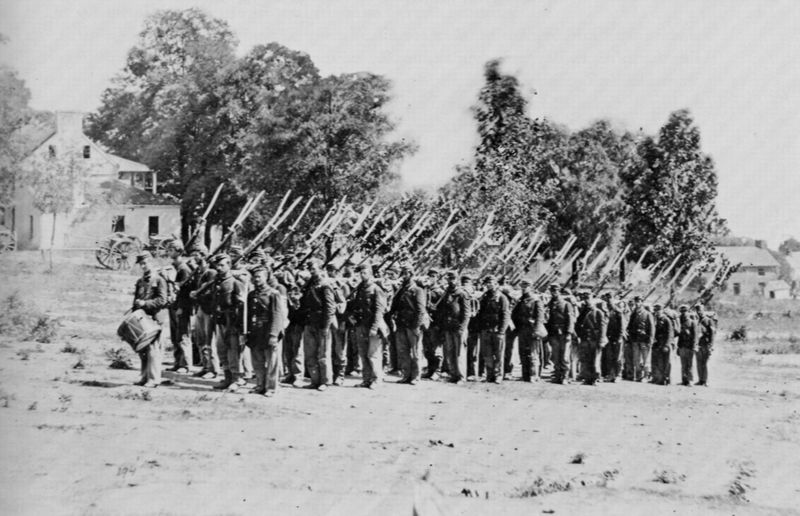
Titel: Eine Unionssoldatenkompanie bei Maryland
Künstler: Mathew B. Brady
Schlagwörter: baum, dunkel, himmel, kampf, laub, schatten, weiß, bäume, landschaft, menschen, sand, stadt, fenster, hell, licht, männer, schwarz, dach, gebäude, gras, haus, weg, wiese, alt, jung, kappe, stehen, tod, trauer, feld, häuser, natur, sonne, boden, musik, kamin, karren, räder, übung, hosen, zug, dorf, dächer, tag, platz, rad, wagen, krieg, treppe, treppen, soldaten, foto, fotografie, photographie, hell dunkel, scheune, draußen, schwarz-weiß, militär, schwerter, säbel, uniform, uniformen, waffen, soldat, reihe, schraffiert, degen, trommel, anführer, armee, heer, marsch, gewehr, kapelle, männder, speere, parade, gewehre, fotographie, trommler, marschieren, weise, infanterie, uniformiert, heimkehr, formation, truppe, bajonett, weltkrieg, antritt, bajonette, aufstellung, aufmarsch, militärparade, exerzieren, junge männer, gleichschritt, kamof, erne, takt, bajonet, allef, soldatenzug, bayonet, junge männder, fotograif, gewehrschaft, gewehrschafft